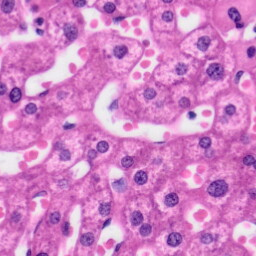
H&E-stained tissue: Liver